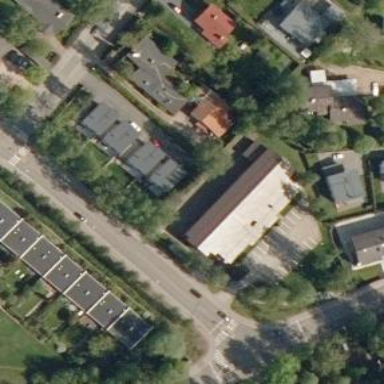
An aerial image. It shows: Beautiful church building.